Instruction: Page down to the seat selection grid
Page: seats
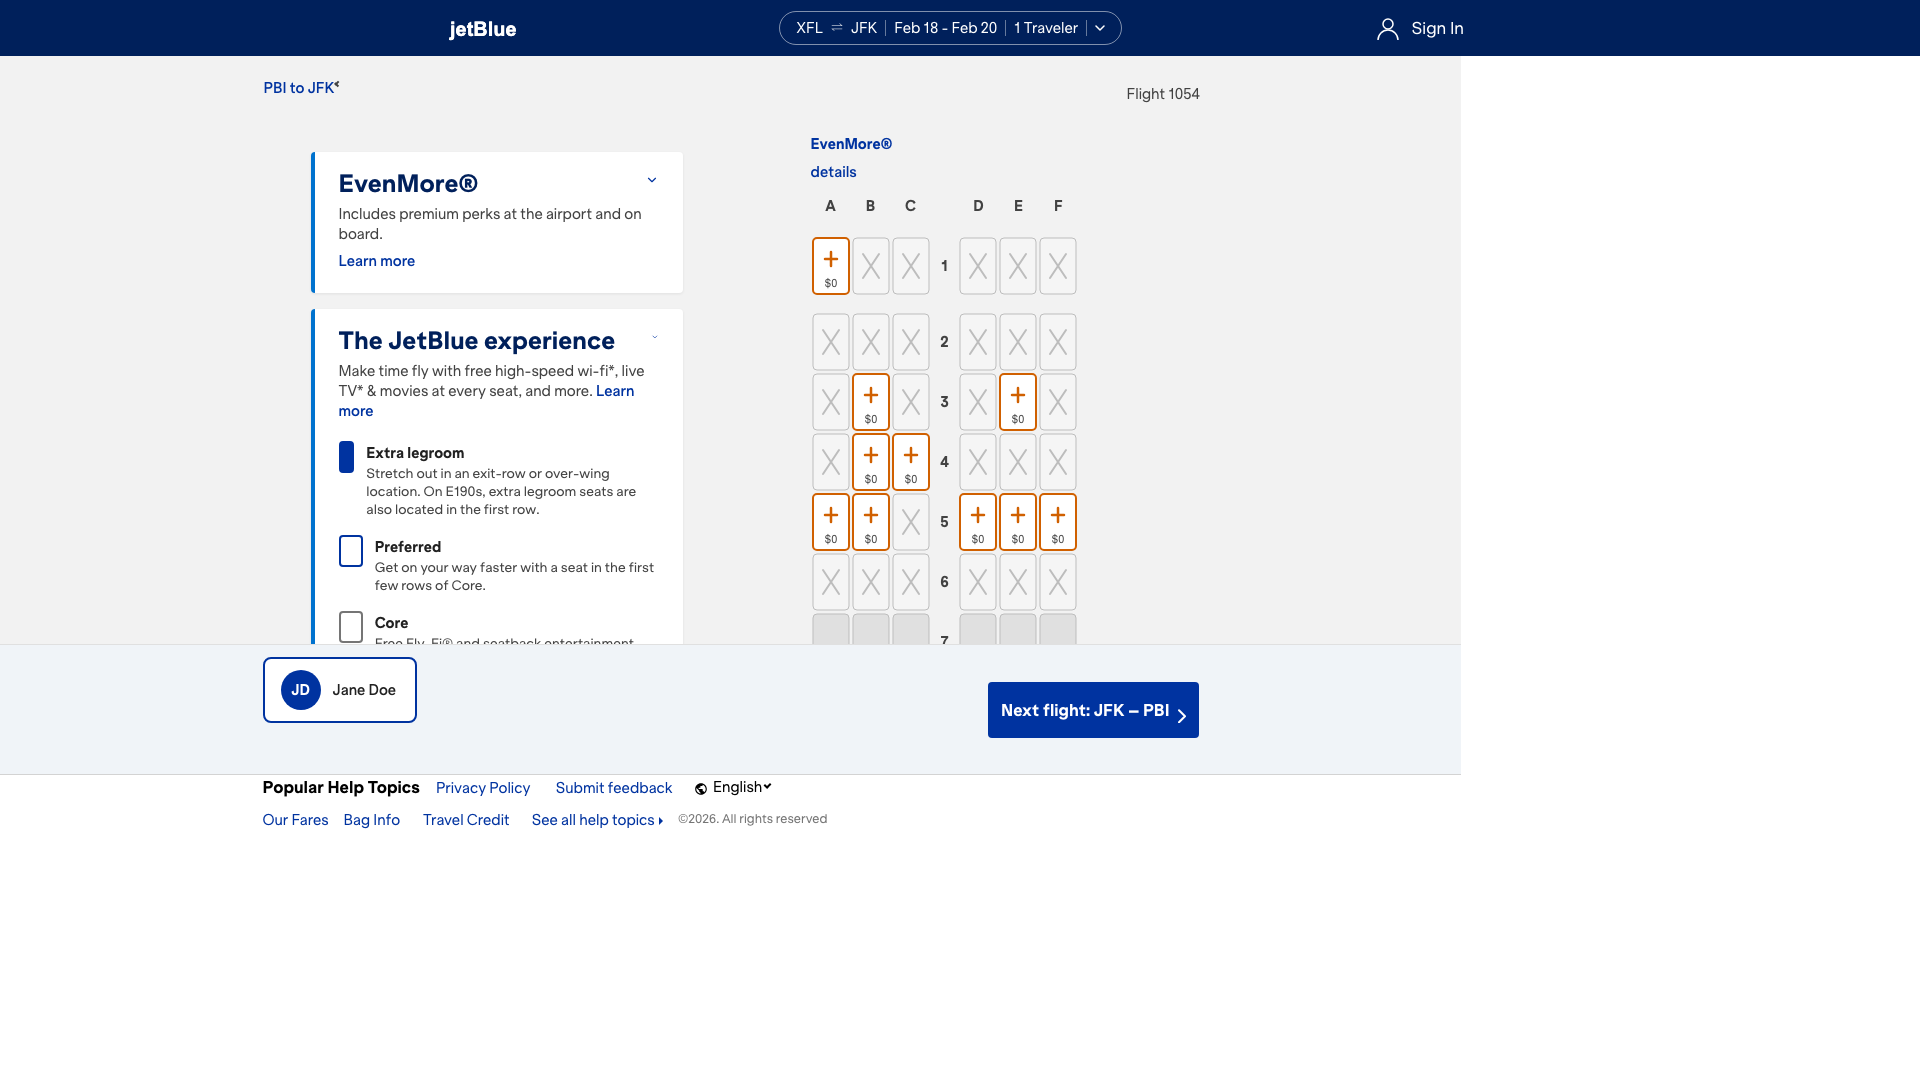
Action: scroll